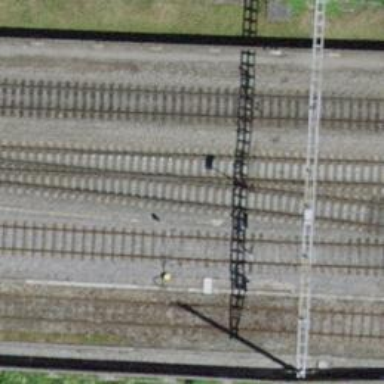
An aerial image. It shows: Single-track railway siding with electrified contact lines.